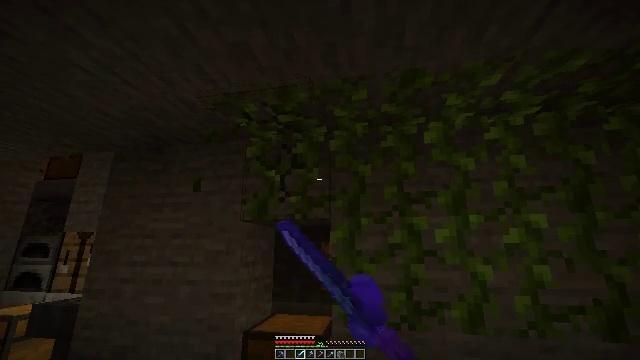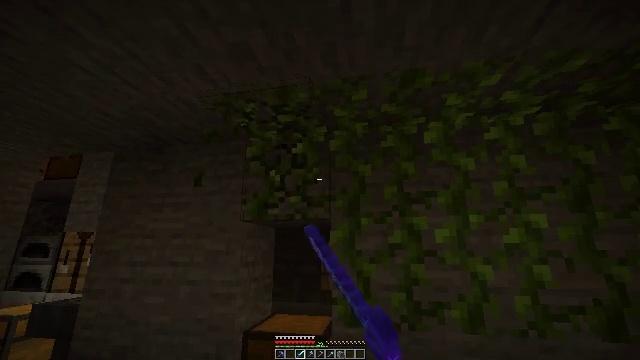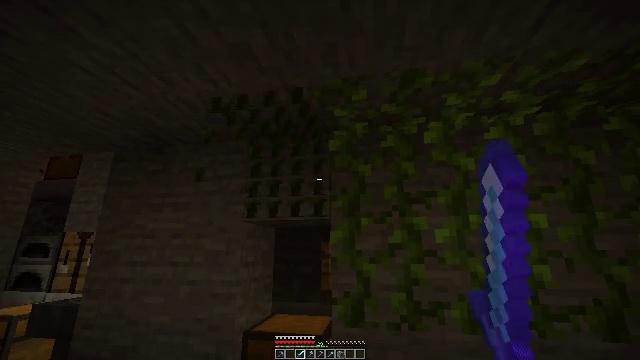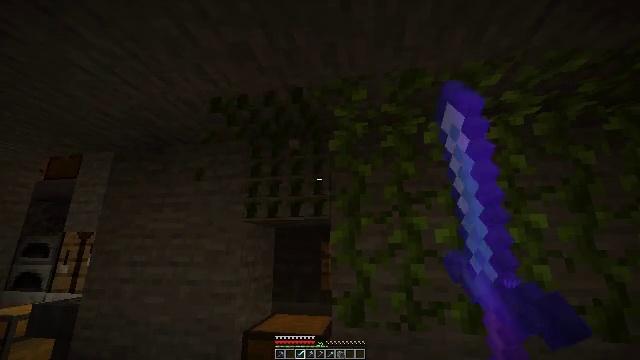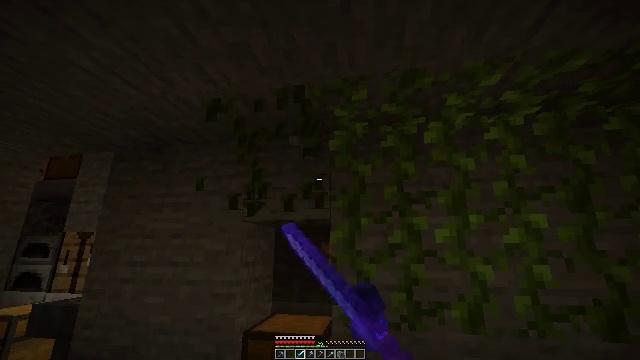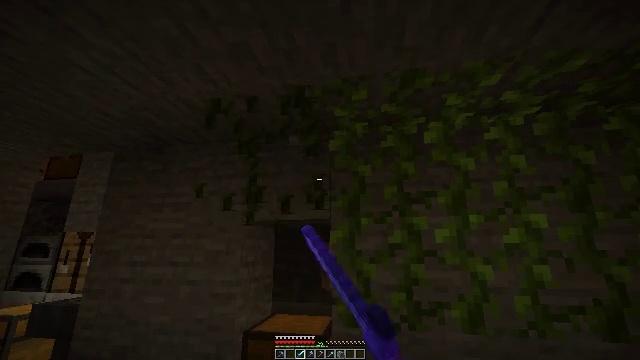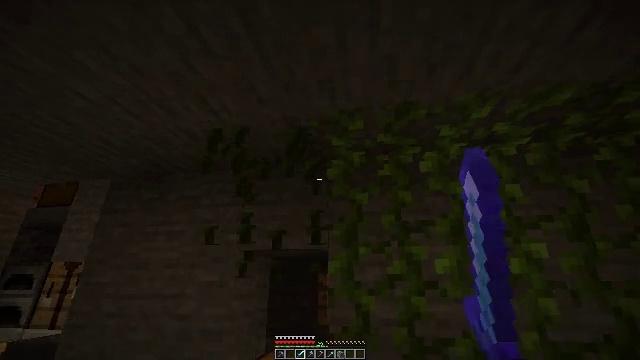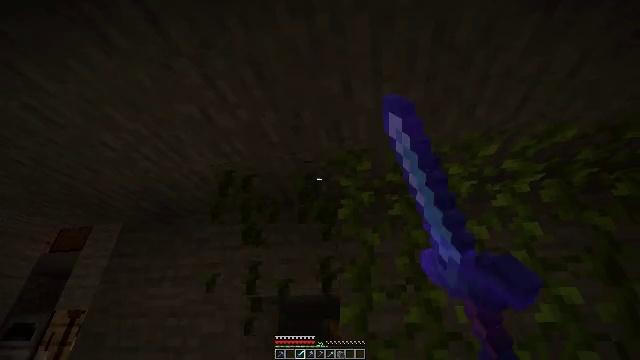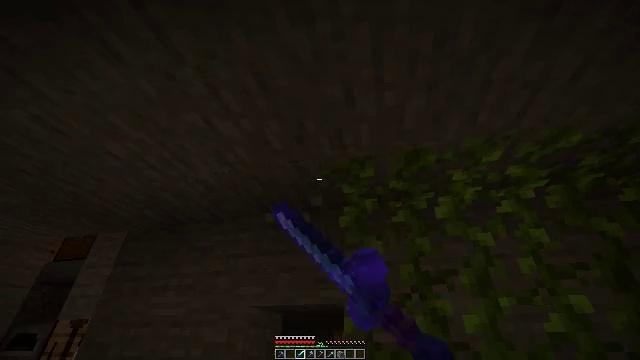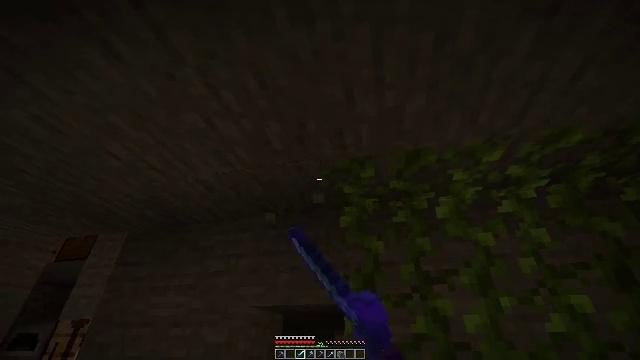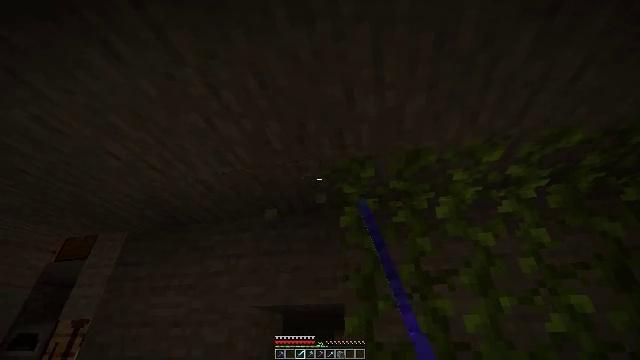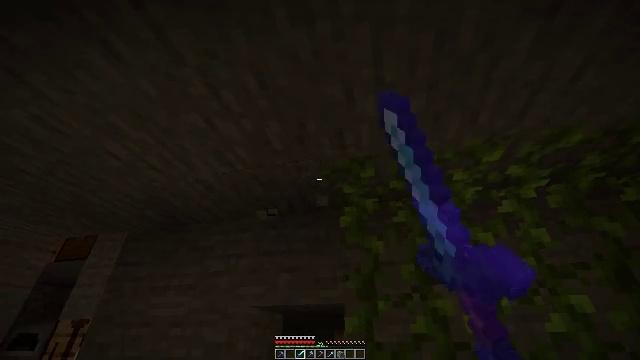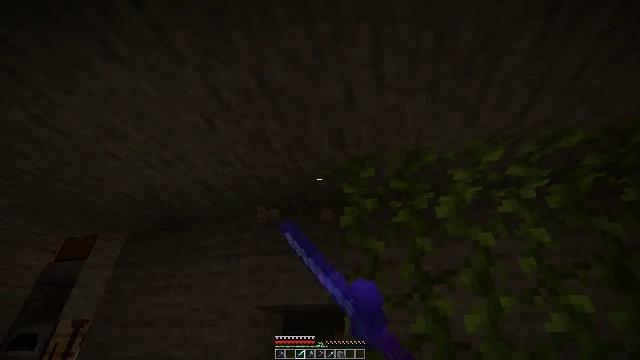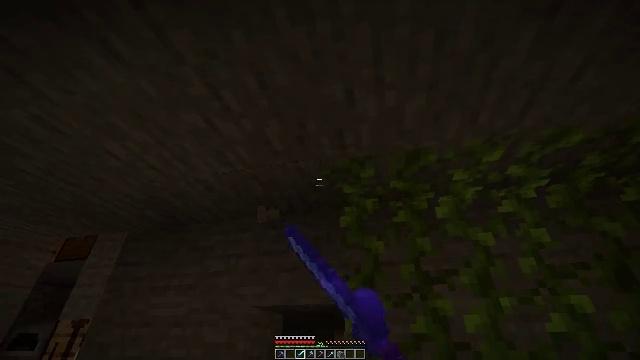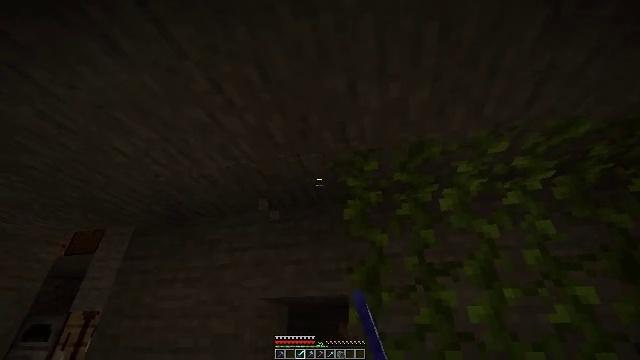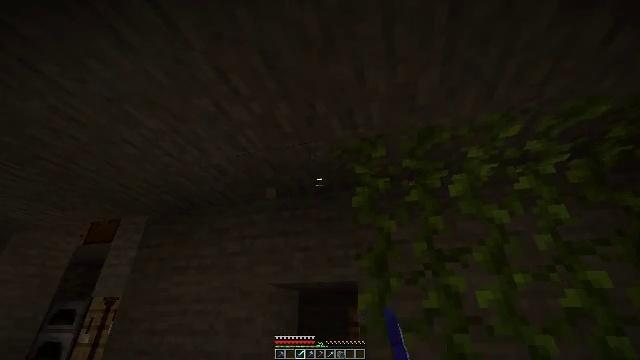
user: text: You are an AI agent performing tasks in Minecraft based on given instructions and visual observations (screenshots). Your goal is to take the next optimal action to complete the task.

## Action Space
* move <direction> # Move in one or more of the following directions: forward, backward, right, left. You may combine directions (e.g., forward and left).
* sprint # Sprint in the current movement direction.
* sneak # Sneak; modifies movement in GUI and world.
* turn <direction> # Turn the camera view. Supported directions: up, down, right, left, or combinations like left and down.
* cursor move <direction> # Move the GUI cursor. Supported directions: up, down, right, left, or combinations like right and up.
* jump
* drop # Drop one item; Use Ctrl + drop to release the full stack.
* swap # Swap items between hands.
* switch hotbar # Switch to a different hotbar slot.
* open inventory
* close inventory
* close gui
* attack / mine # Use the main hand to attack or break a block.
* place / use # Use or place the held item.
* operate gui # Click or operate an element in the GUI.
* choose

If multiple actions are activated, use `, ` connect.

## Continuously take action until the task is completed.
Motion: motion action
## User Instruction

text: Collect vines by mining them.
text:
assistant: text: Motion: attack / mine
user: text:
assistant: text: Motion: attack / mine
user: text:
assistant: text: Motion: attack / mine
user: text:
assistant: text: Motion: attack / mine
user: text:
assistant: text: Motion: attack / mine
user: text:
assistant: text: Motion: turn up, attack / mine
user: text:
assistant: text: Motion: turn left and up, attack / mine
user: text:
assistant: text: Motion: turn up, attack / mine
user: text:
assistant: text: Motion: attack / mine
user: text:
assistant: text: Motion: attack / mine
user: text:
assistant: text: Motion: attack / mine
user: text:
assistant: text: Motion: attack / mine
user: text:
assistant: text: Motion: no_op
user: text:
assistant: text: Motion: turn down
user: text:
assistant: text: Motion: turn left and down
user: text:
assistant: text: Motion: turn down
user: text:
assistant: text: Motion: no_op
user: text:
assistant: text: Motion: turn down
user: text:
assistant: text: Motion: turn down
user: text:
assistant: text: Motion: turn down
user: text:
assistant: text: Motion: turn right and down
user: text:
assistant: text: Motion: turn right and down
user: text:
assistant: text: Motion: turn right and down
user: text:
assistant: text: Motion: turn right and down
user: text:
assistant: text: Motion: turn right and down
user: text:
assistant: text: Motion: turn right and down
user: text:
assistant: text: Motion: turn right and down
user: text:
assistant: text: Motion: no_op
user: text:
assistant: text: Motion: no_op
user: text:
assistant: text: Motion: attack / mine